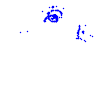
Particle: electron